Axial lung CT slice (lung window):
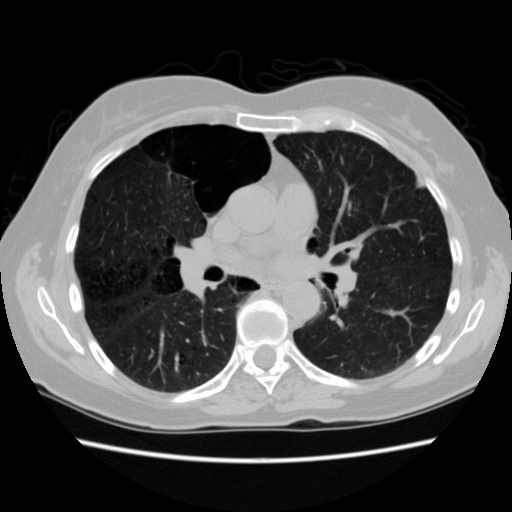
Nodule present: yes
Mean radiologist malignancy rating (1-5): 2.333